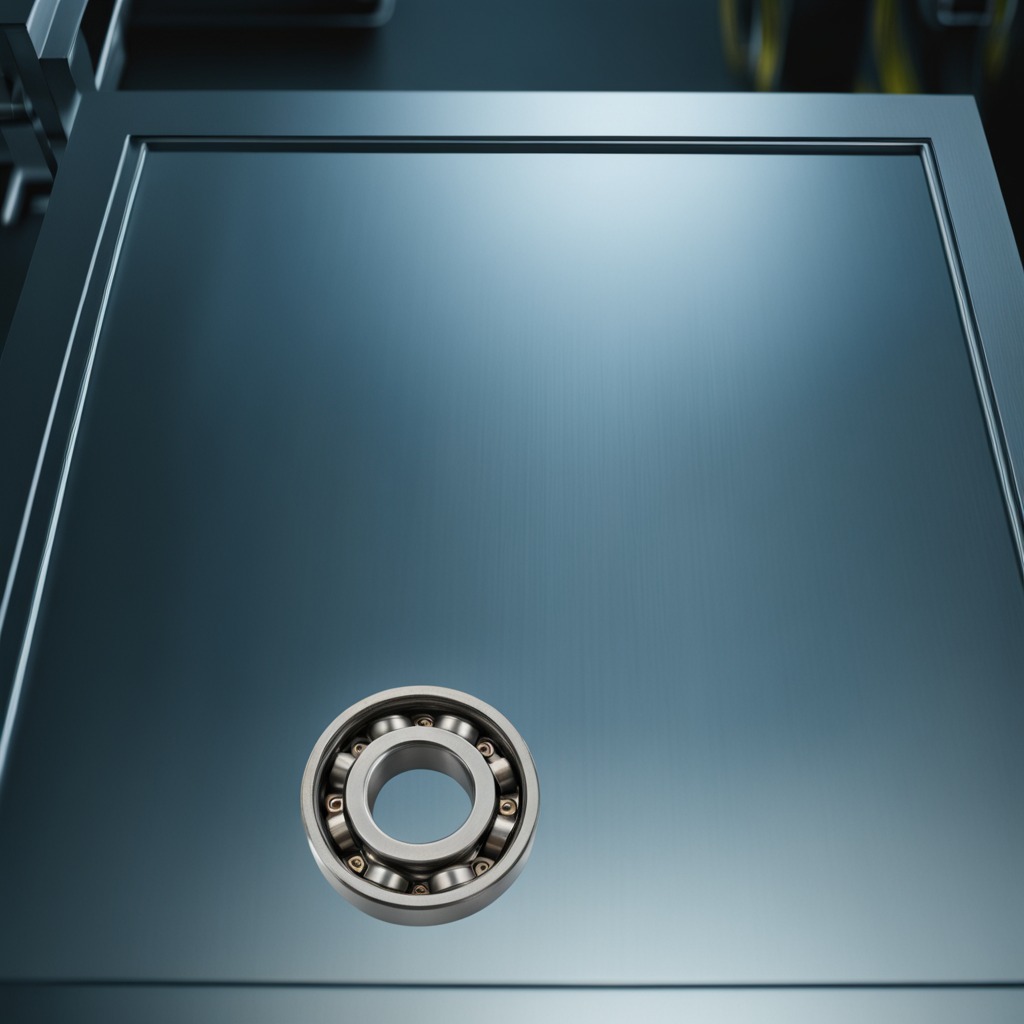
A metal ball bearing is lying on the metal table in a machine shop under fluorescent lights.